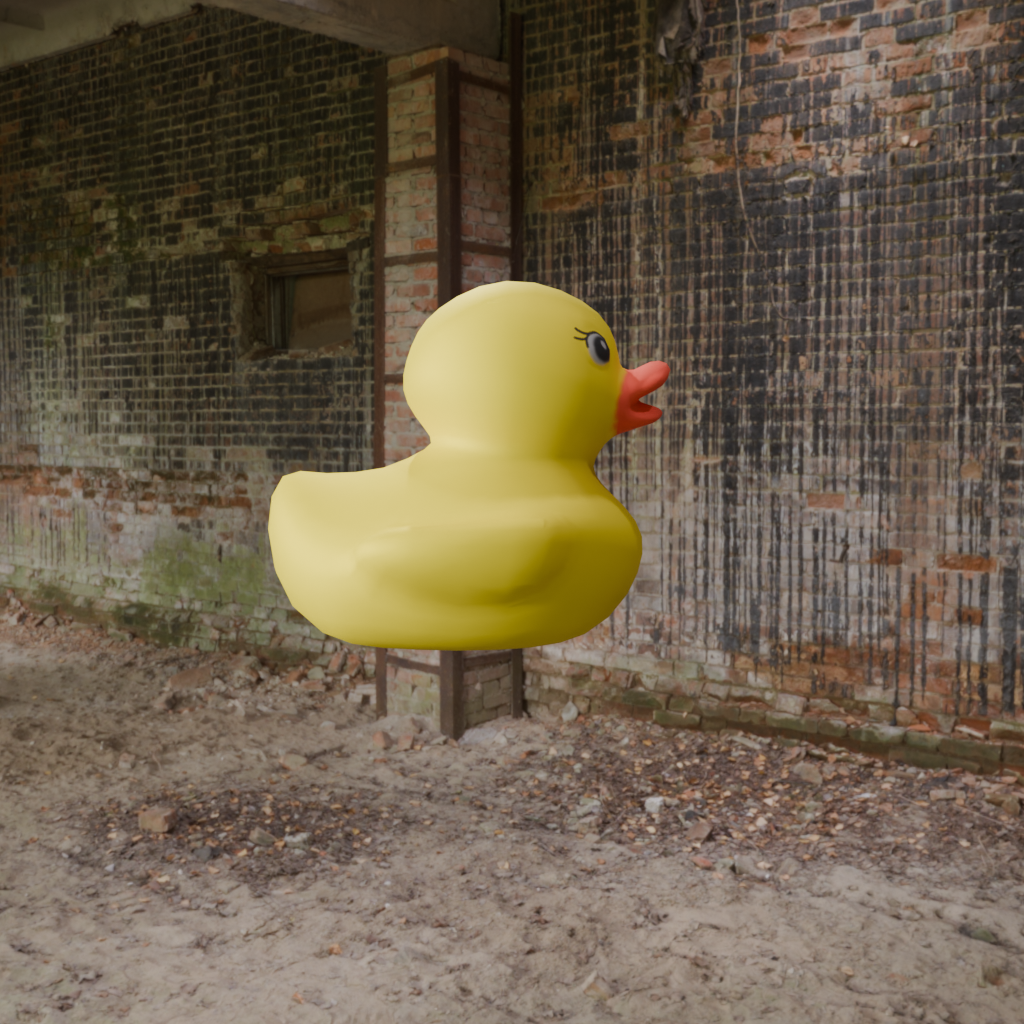
an image of a yellow rubber duck seen from <right> in an interior of an abandoned industrial building.